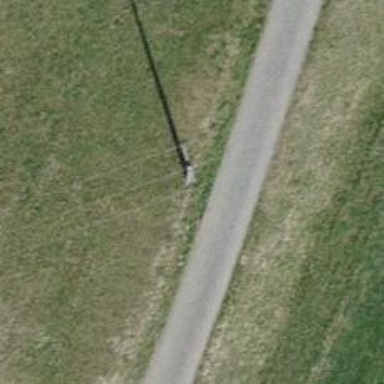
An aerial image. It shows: Concrete power pole.